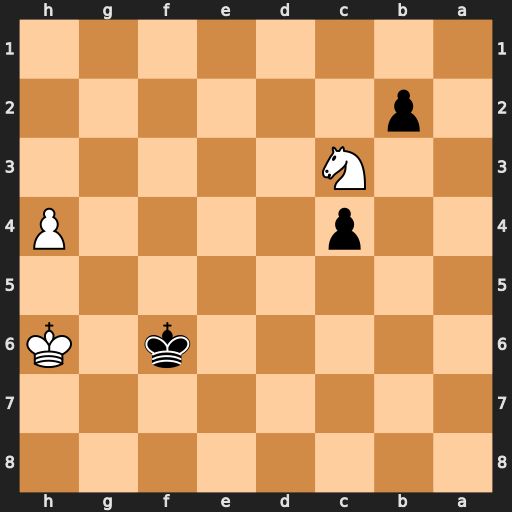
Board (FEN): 8/8/5k1K/8/2p4P/2N5/1p6/8
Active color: b
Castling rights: -
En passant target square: -
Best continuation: Ke5 h5 Kd4 Nb1 c3 Nxc3 Kxc3